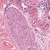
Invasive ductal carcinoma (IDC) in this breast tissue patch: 0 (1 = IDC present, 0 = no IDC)